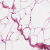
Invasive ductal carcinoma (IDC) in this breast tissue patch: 0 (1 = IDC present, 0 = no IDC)